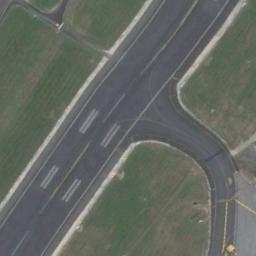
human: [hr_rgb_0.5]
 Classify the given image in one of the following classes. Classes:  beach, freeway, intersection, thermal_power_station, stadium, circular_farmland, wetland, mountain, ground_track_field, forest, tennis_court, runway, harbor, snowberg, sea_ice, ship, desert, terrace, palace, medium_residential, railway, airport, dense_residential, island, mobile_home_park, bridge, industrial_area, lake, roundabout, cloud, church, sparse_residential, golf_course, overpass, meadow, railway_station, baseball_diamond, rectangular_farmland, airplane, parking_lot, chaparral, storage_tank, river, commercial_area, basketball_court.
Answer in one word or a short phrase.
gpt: runway